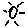
Label: sun